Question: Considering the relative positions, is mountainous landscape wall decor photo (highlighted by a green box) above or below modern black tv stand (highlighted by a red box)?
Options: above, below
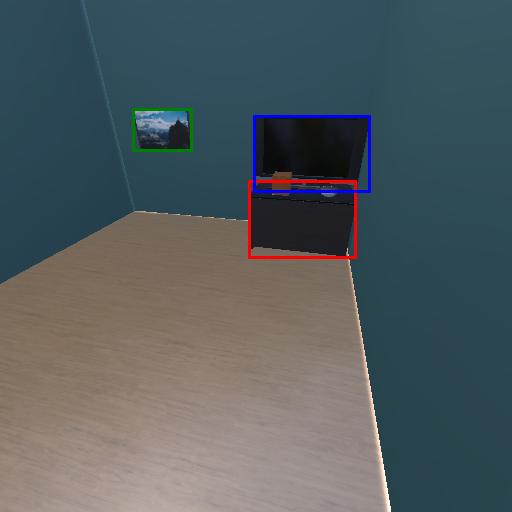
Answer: above